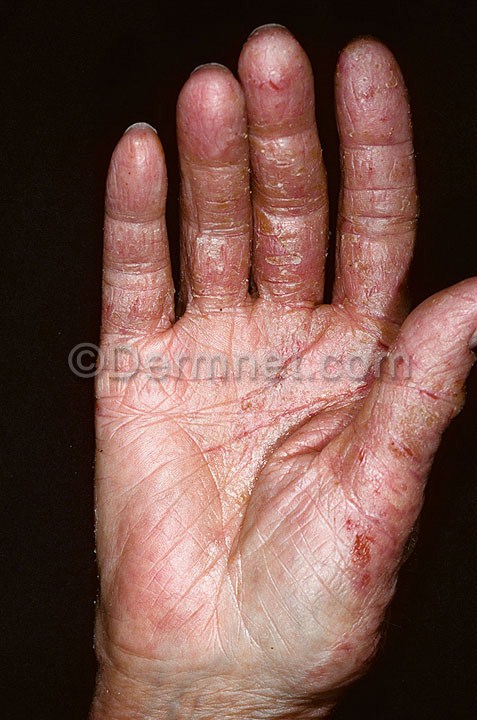
Disease: Eczema Photos